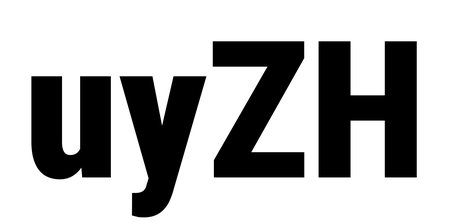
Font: Roboto_Condensed_Black